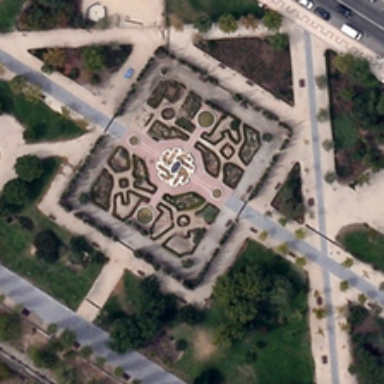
Some green trees are around a square square .